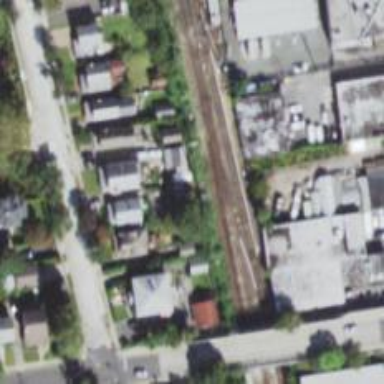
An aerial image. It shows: Electrified railway yard with rail tracks.